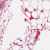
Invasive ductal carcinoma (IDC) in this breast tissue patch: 0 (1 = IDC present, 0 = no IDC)